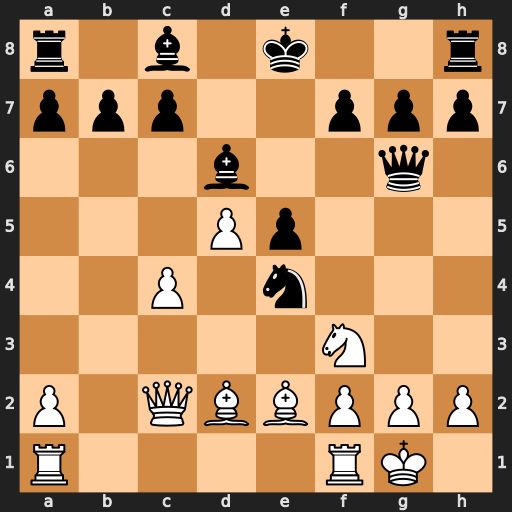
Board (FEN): r1b1k2r/ppp2ppp/3b2q1/3Pp3/2P1n3/5N2/P1QBBPPP/R4RK1
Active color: w
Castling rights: kq
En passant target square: -
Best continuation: Nh4 Qf6 Qxe4